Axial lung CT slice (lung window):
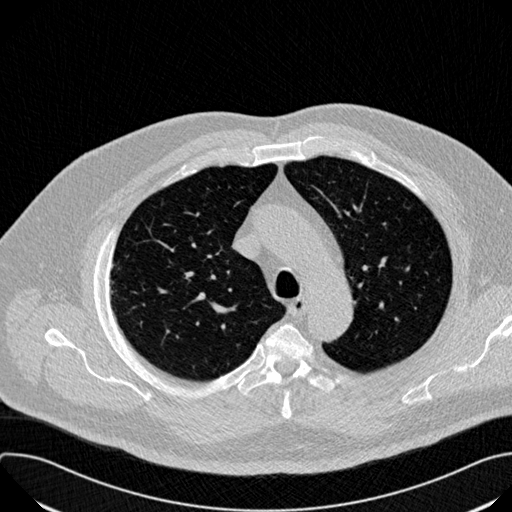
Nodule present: no